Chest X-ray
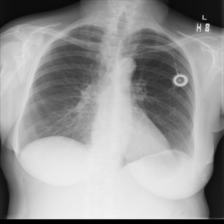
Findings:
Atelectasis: negative
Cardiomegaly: negative
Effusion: negative
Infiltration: negative
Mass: negative
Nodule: positive
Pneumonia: negative
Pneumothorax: negative
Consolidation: negative
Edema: negative
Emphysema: negative
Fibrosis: negative
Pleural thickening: negative
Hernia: negative